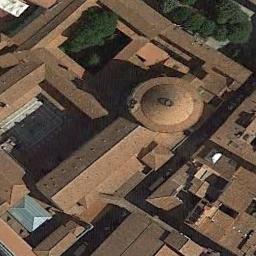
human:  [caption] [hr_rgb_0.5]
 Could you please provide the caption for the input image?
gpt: A cathedral with a brown roof, The main house in the middle of the church has a round roof, And there are many trees around the church .

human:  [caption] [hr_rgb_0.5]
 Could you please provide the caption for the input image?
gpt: The orange church with a circular dome and the rest of the church has some orange sloping roofs .

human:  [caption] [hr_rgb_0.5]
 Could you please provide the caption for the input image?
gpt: There is a church next to some trees .

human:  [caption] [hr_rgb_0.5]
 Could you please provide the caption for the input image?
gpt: This is a church with a square enclosure in the middle .

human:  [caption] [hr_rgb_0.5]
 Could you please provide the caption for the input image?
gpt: There are lots of buildings beside the church .